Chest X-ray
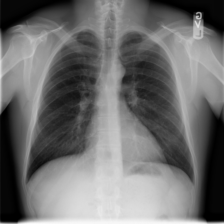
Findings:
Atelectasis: negative
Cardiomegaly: negative
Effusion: negative
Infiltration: negative
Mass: negative
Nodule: negative
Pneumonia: negative
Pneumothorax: negative
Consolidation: negative
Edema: negative
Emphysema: negative
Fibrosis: negative
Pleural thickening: negative
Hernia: negative